Interaction volume radius: 5 \u00c5
Interaction volume height: 10 \u00c5
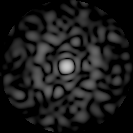
Disorder parameter: 0.8236